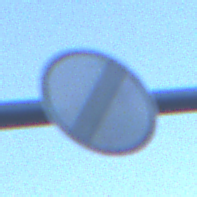
Verkehrszeichen: EndeSaemtlicherBegrenzungen
Umgebung: Outdoor, RoadRail
Tageszeit: SunriseSunset
Wetter: Clear
Licht: Natural
Jahreszeit: NotSpecified
Kontrast: LowContrast